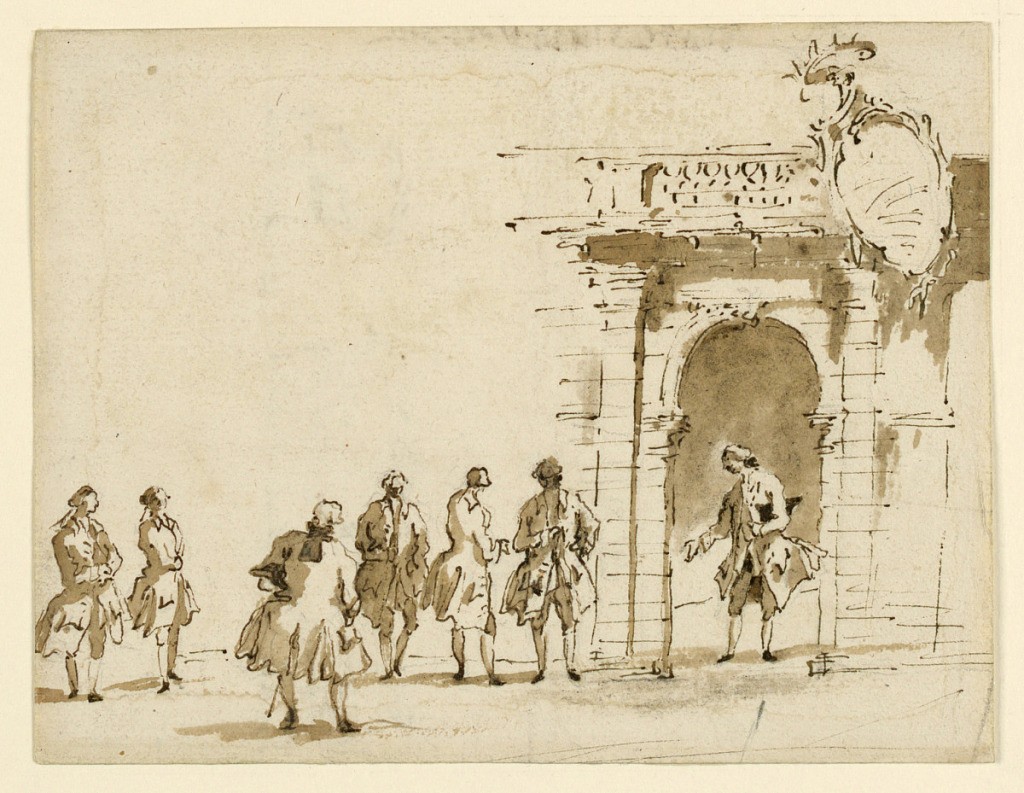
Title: Sketch for a reception at Palazzo Surian
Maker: Francesco Guardi, Italian, 1712 - 1793
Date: mid- 18th–late 18th century
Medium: pen and ink, brush and wash on laid paper
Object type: drawing
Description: Horizontal rectangle. A man holding a tricorne stands in an arched doorway, surmounted by a balustrade and escutcheon, and greets a group of six. On the verso is a slight pen sketch of two arm-chairs and a settee, also by Guardi. This and two small sheets in the Correr Library, Venice (see Pallucchini, No. 46 and 47a), which show the water and a gondola in front, are preliminary sketches for the signed painting in the Frick Collection, entitled, ''The Cannaregio with a Reception at the Entrance of Palazzo Surian.'' It is difficult to decide the order in which the three sketches were made. The figure in the doorway in the Cooper Union drawing corresponds exactly to that in the picture; in the other drawings this figure is different. All three show the stout gentleman with his back turned in the left foreground, as in the picture; but in the remaining figures the Correr drawings, especially that shown in Pallucchini 46, are nearer to the picture than the Cooper Union drawing. The architecture here, and in Pallucchini 46 (so far as it goes), corresponds to that in the picture and to the Palazzo Surian today, while that in Pallucchini 47a has evidently been extended above from memory, and is topographically incorrect. The man in the doorway, and the stout man with back turned, occur in several pictures of the Piazza San Marco (i.e., Hickox Collection, New York, etc.)